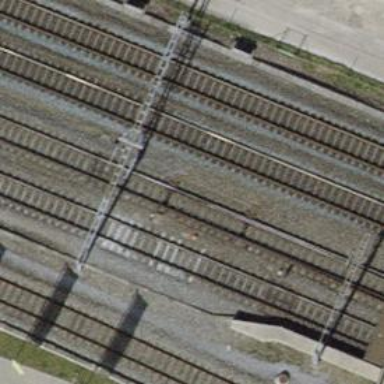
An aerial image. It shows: Railway switch.